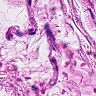
Metastatic tissue present: no